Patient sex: M
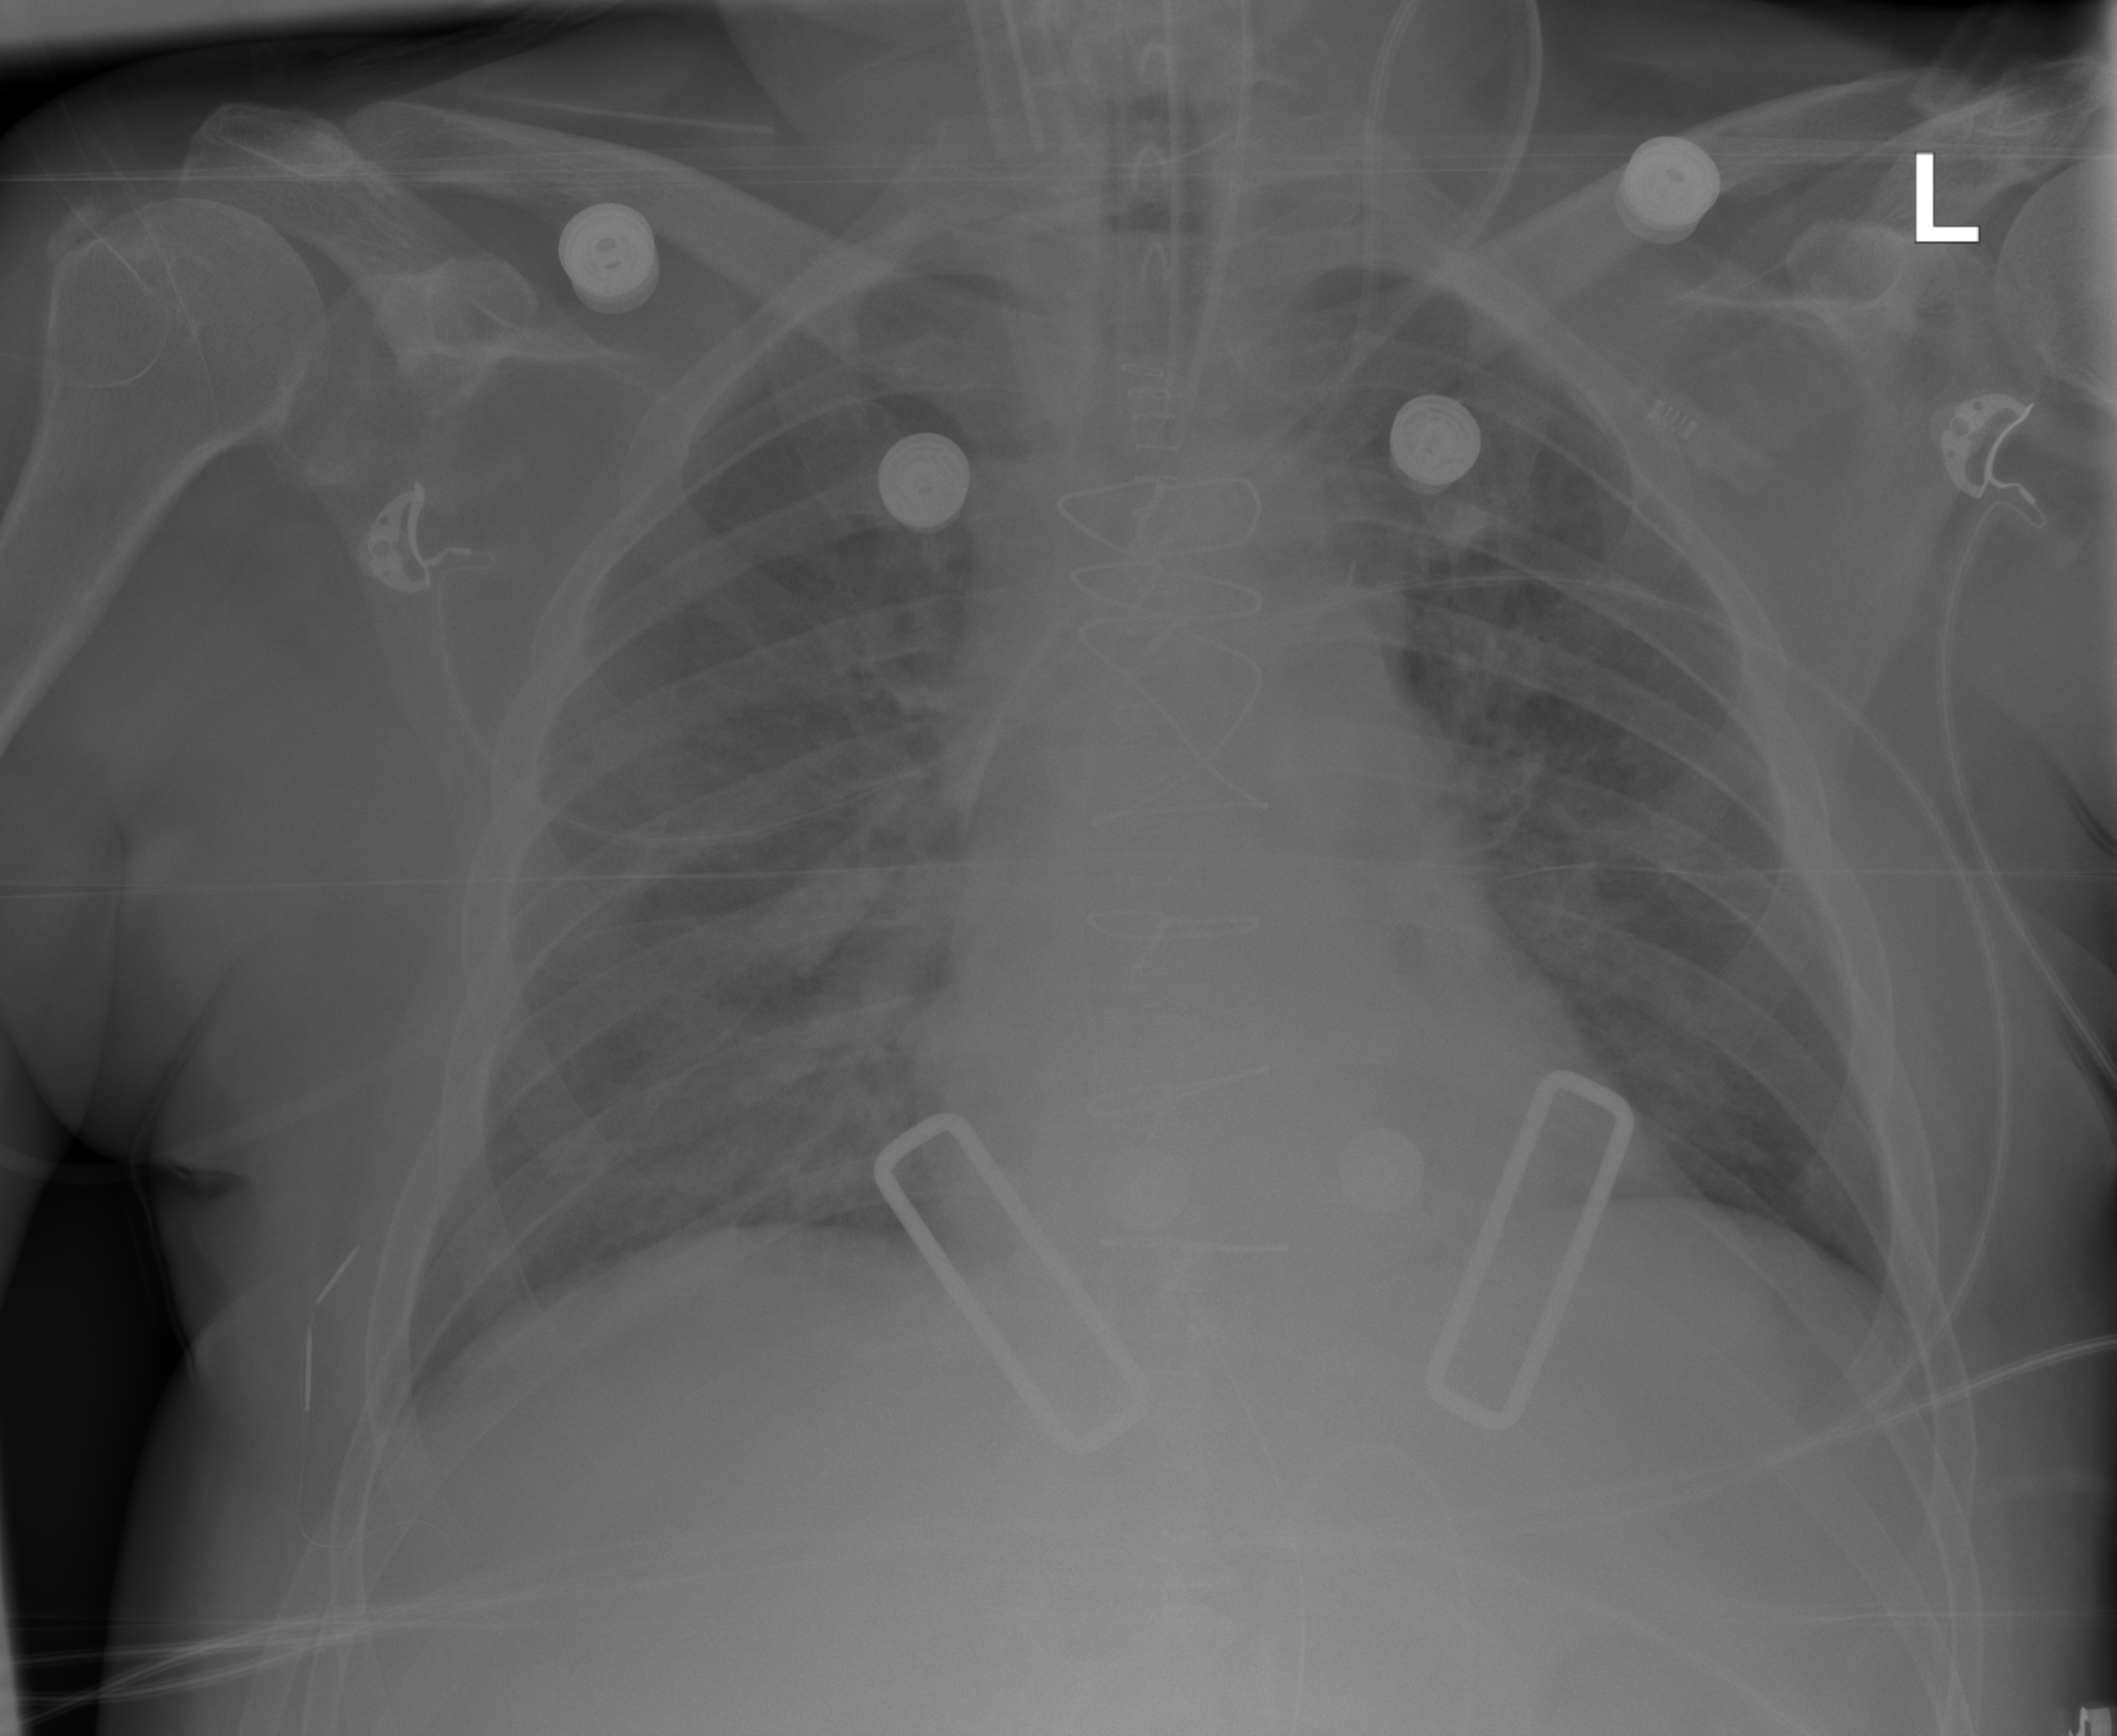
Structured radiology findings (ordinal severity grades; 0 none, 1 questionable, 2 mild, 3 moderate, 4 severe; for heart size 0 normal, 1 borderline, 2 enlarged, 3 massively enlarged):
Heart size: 2
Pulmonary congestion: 3
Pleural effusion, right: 2
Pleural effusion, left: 2
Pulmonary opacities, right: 2
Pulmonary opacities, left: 2
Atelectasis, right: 2
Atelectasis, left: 2